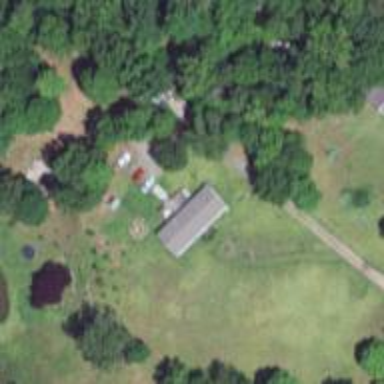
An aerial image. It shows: Driveway.